Field crop: maize
Growth stage: 2
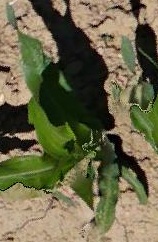
Species: maize